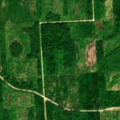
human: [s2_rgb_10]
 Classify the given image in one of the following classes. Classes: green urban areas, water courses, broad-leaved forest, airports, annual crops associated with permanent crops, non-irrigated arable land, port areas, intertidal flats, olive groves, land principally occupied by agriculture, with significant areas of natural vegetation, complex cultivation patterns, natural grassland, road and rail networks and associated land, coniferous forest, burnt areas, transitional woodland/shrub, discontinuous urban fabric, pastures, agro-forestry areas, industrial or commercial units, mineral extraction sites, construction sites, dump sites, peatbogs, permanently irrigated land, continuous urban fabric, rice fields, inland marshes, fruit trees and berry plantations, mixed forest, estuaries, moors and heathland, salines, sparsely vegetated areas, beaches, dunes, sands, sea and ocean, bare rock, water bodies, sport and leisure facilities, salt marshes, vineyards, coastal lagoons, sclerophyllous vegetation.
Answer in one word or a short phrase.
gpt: non-irrigated arable land, broad-leaved forest, transitional woodland/shrub